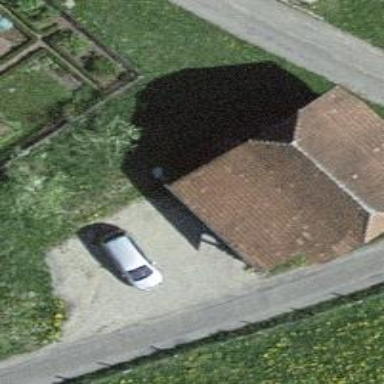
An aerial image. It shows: Rural barn.